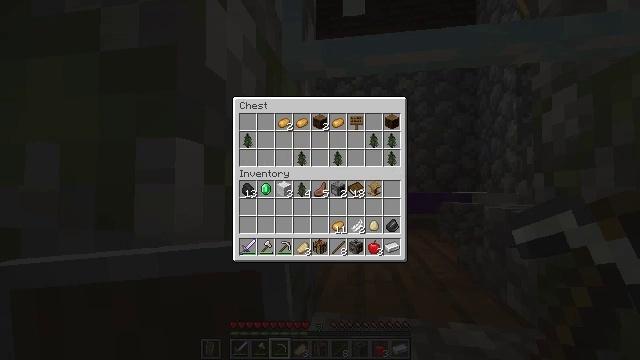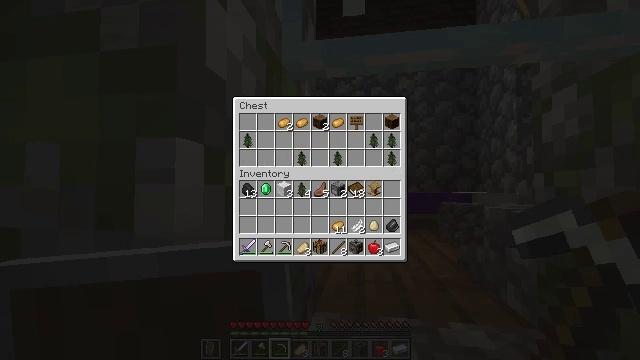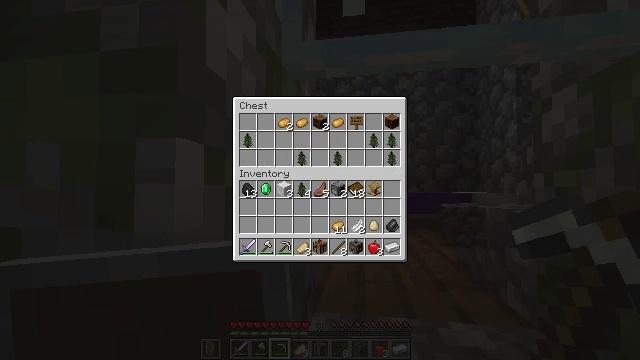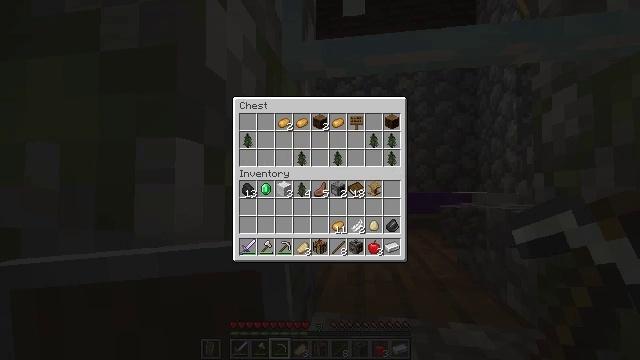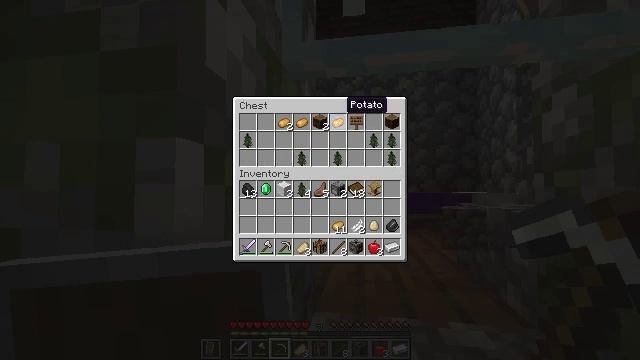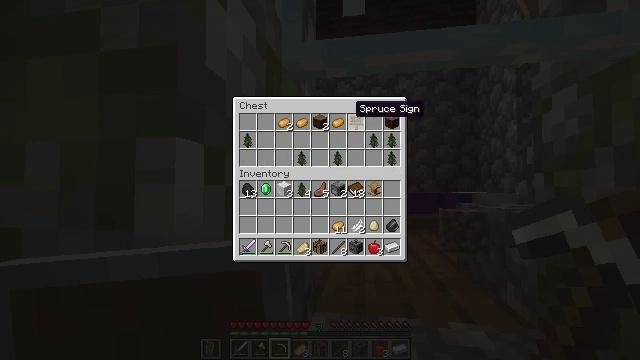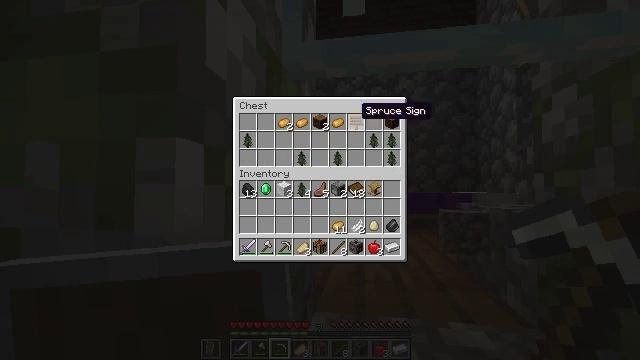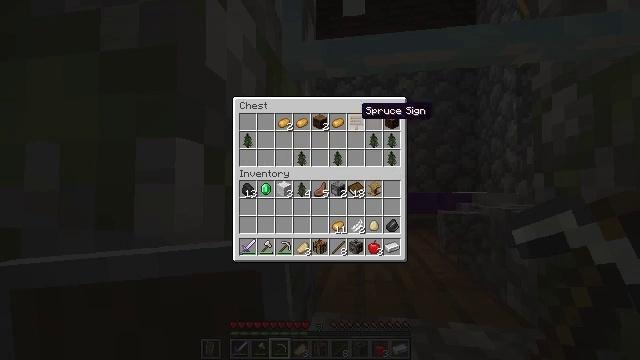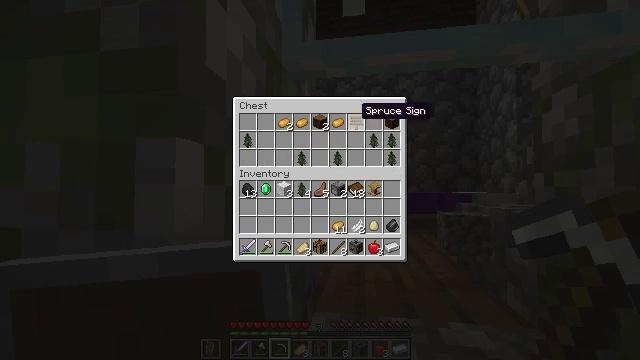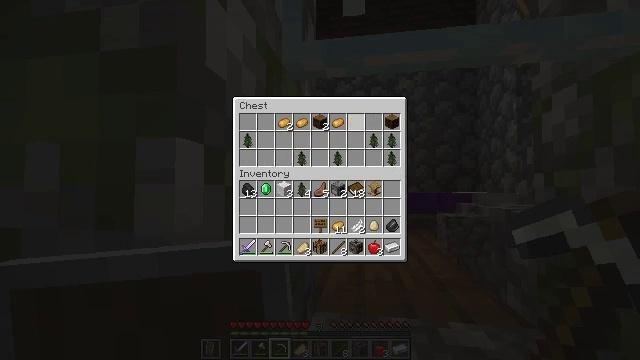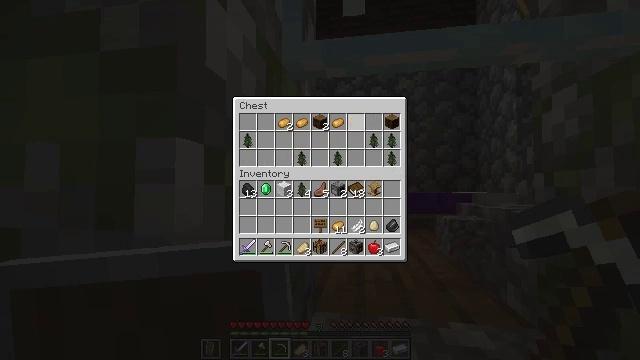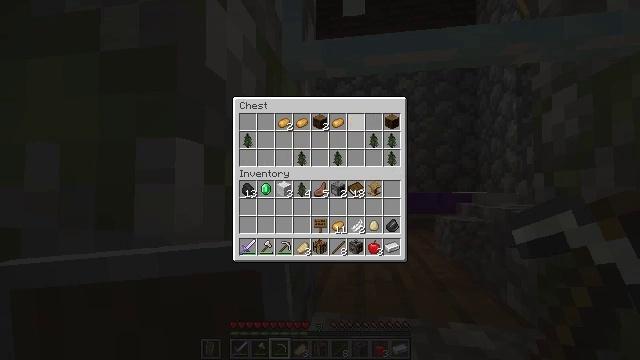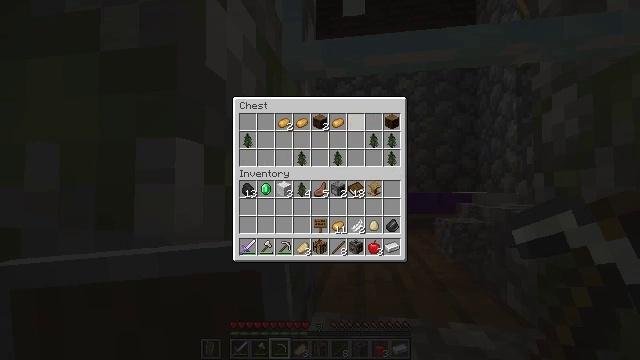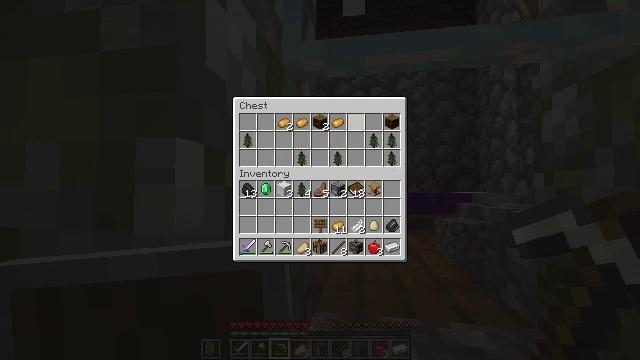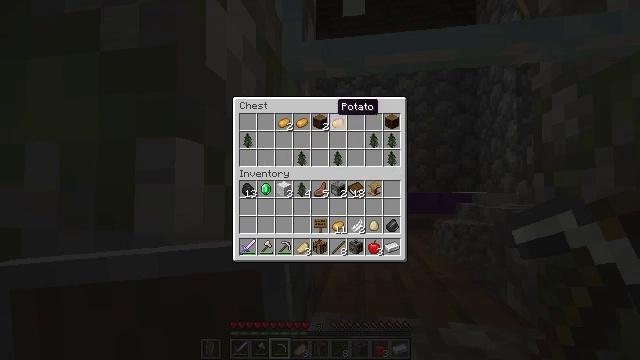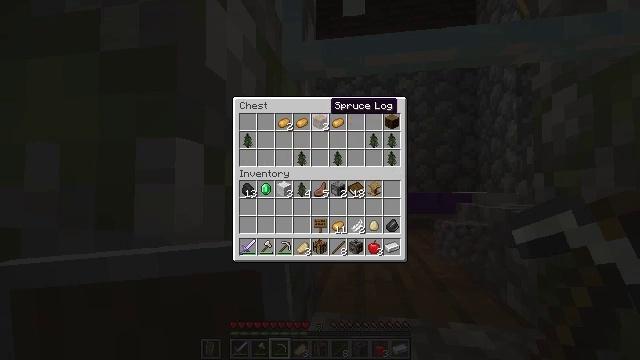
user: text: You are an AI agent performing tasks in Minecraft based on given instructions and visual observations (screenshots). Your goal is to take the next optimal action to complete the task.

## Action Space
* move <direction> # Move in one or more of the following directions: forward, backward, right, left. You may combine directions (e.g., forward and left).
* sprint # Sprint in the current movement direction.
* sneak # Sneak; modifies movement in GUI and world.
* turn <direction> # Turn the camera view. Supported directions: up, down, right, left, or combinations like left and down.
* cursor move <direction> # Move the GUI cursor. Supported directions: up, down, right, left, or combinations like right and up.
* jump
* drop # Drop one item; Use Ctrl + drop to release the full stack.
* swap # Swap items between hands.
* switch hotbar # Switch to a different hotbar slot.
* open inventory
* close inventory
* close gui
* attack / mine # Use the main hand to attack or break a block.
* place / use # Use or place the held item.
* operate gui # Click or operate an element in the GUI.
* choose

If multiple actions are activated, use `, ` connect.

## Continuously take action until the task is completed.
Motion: motion action
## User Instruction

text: Harvest sugar cane from the plant.
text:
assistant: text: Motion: sneak, operate gui
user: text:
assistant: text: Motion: sneak, operate gui
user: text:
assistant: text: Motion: sneak, operate gui
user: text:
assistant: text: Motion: sneak
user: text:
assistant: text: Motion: sneak, cursor move right
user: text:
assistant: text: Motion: sneak
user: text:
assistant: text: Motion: sneak
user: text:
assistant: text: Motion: sneak
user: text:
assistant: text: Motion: sneak, operate gui
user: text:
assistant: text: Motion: sneak, operate gui
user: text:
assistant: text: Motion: sneak, operate gui
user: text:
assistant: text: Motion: sneak
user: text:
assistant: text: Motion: sneak
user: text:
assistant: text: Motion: sneak, cursor move left
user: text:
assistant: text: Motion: sneak, cursor move left
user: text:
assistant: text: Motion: sneak
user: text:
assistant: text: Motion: sneak
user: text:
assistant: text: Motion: sneak
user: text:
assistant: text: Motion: sneak
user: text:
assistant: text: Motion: sneak
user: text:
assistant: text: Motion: sneak, operate gui
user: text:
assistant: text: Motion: sneak, operate gui
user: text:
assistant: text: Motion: sneak, operate gui
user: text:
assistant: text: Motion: sneak
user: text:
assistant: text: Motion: sneak
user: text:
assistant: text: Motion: sneak, operate gui
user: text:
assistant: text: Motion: sneak, cursor move left, operate gui
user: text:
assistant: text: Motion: sneak, operate gui
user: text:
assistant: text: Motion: sneak, operate gui
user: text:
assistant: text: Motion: sneak